【题型】解答题　【知识点】解析几何　【难度】easy
如图，在平行四边形$ABCD$中，已知$A(2,1)$、$B(-3,2)$、$C(-1,3)$，其对角线交点为$M$.求：

\vspace{2em}

\noindent (1)向量$\overrightarrow{AC}$与$\overrightarrow{BC}$的坐标；

\noindent (2)点$D$与$M$的坐标.
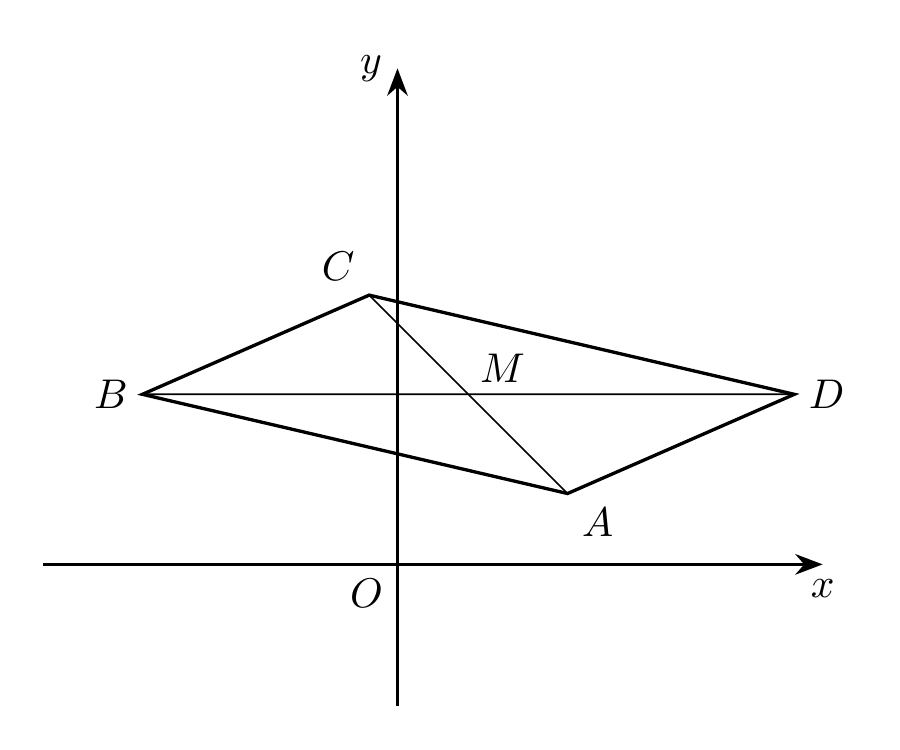
【解答】
\noindent 【答案】(1)$\overrightarrow{AC}=(-3,2)$，$\overrightarrow{BC}=(2,1)$.

\noindent (2)$D(4,2)$，$M\left(\dfrac{1}{2},2\right)$

\vspace{1em}

\noindent 【分析】（1）根据向量的坐标运算即可求解；（2）利用中点坐标公式，然后求解$M$点坐标，再根据向量相等，即可利用坐标相等求解$D$点坐标.

\vspace{1em}

\noindent 【详解】（1）因为$A(2,1), B(-3,2), C(-1,3)$

\noindent 所以$\overrightarrow{AC}=(-1,3)-(2,1)=(-3,2)$，

\noindent $\overrightarrow{BC}=(-1,3)-(-3,2)=(2,1)$.

\noindent （2）设$M(a,b)$，因为$M$为$AC$中点，$A(2,1)$、$C(-1,3)$，

\noindent 所以$\begin{cases} a=\dfrac{2+(-1)}{2}=\dfrac{1}{2} \\ b=\dfrac{1+3}{2}=2 \end{cases}$，所以$M\left(\dfrac{1}{2},2\right)$.

\noindent 设$D(x,y)$，则$\overrightarrow{AD}=(x-2,y-1)$，

\noindent 由$\square ABCD$得$\overrightarrow{AD}=\overrightarrow{BC}$，

\noindent 即$\begin{cases} x-2=2 \\ y-1=1 \end{cases}$，所以$\begin{cases} x=4 \\ y=2 \end{cases}$，即$D(4,2)$.